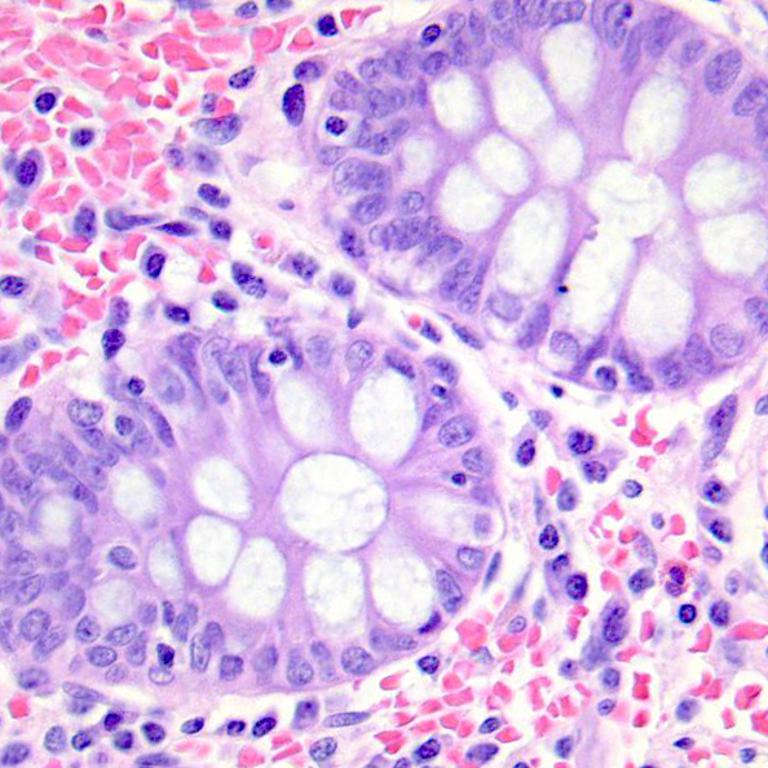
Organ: colon
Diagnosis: benign